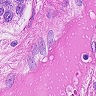
Metastatic tissue present: yes